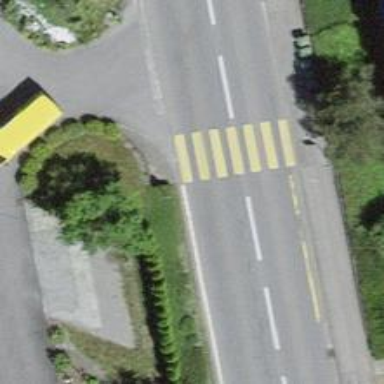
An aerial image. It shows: Marked road crossing.